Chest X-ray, AP view. Patient: 26 years old, sex M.
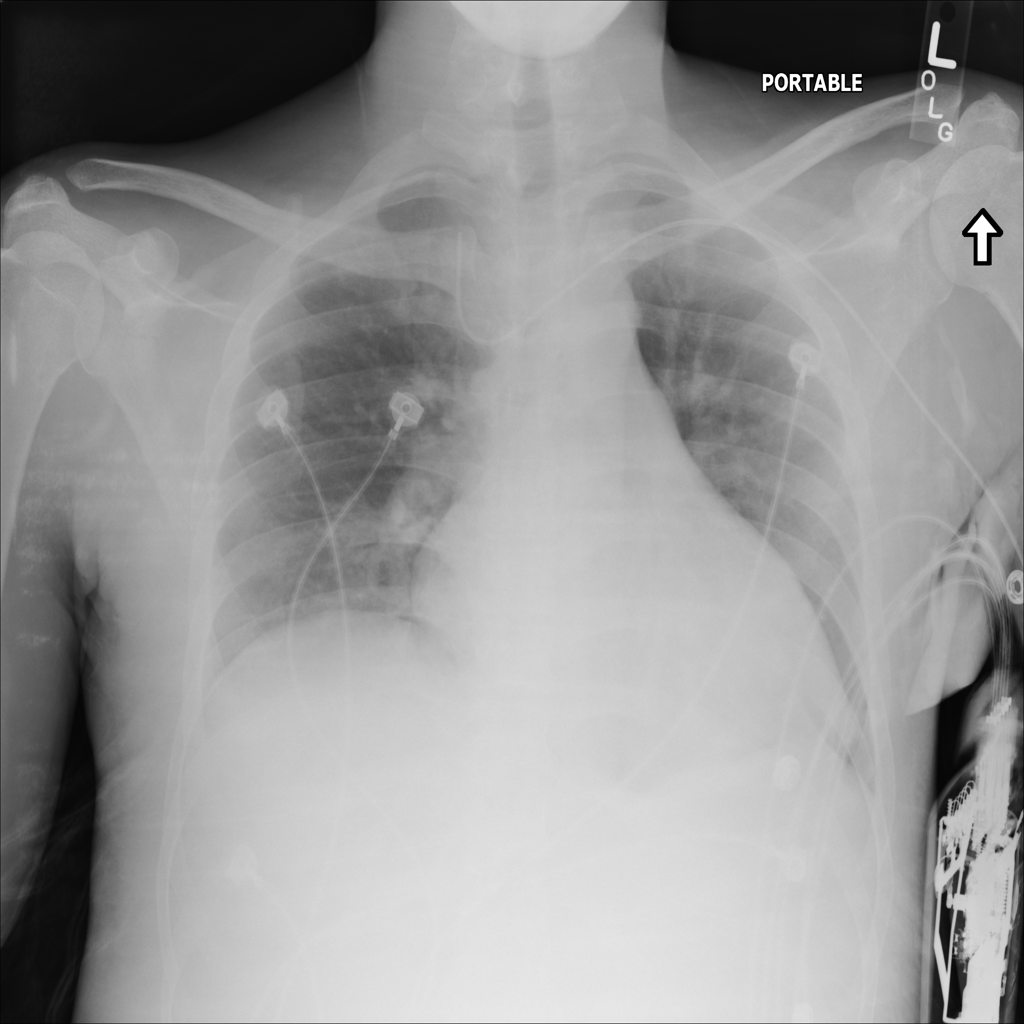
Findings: No Finding